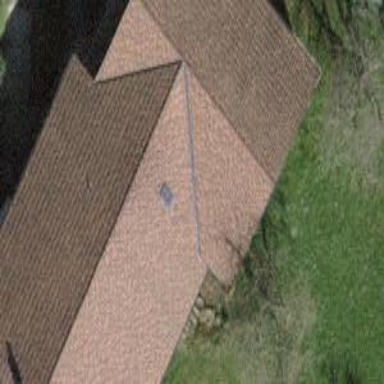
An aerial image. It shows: Simple and straightforward house.